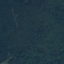
Land use / land cover: Forest